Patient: sex F, age 72
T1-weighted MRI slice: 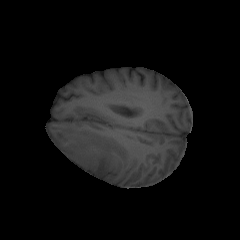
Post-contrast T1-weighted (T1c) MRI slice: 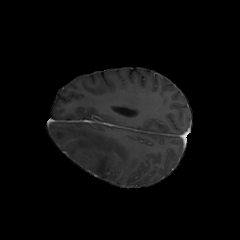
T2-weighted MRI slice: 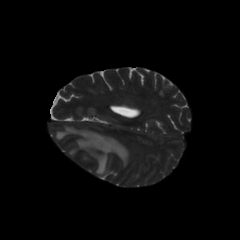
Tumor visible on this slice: yes
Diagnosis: Glioblastoma, IDH-wildtype
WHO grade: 4